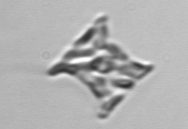
Label: Eucampia